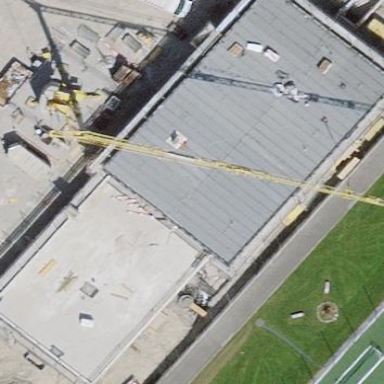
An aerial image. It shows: Sports centre building.